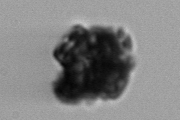
Label: Delphineis